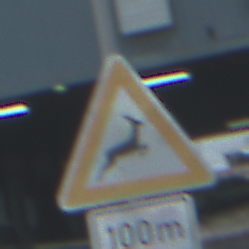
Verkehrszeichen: WildwechselLinks
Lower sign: Entfernungsangaben1
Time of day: Midday
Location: Outdoor (Suburban)
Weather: Overcast
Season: NotSpecified
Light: Natural